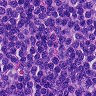
Metastatic tissue present: no